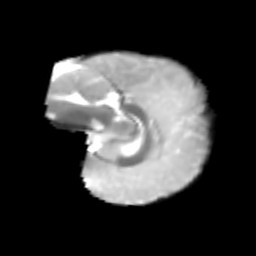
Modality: T2w
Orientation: sagittal
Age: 7
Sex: male
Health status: healthy